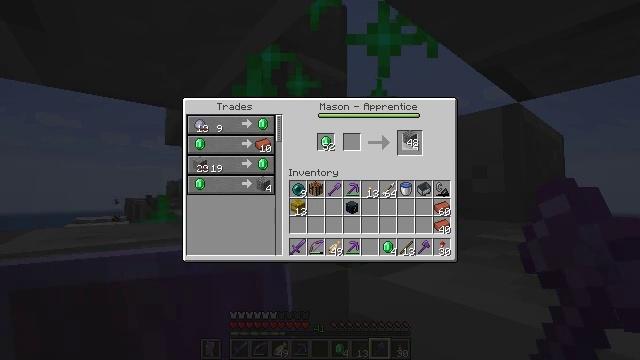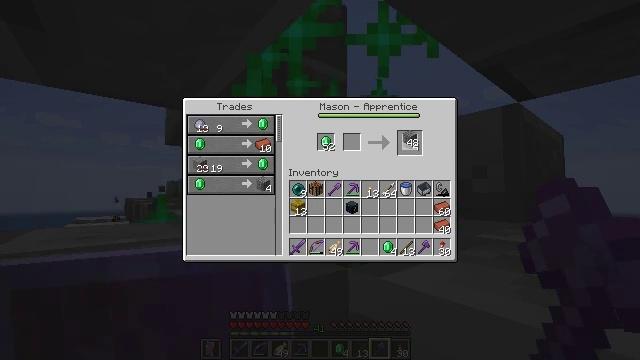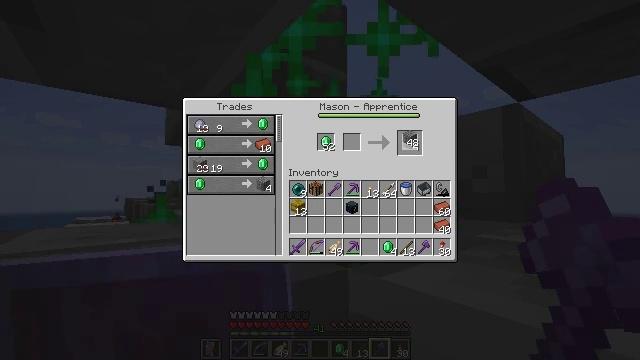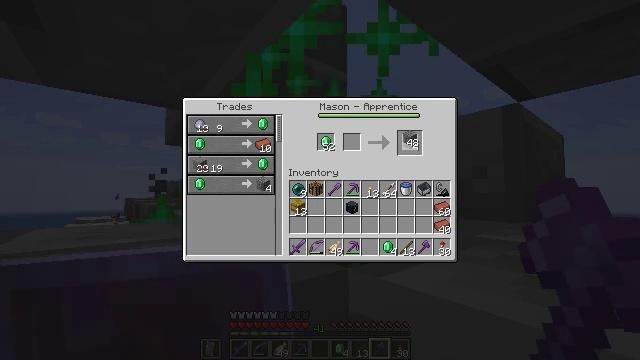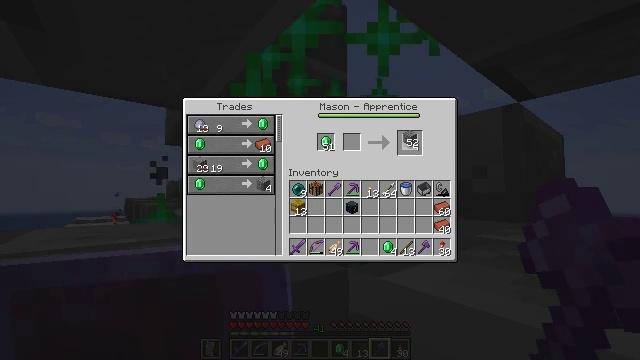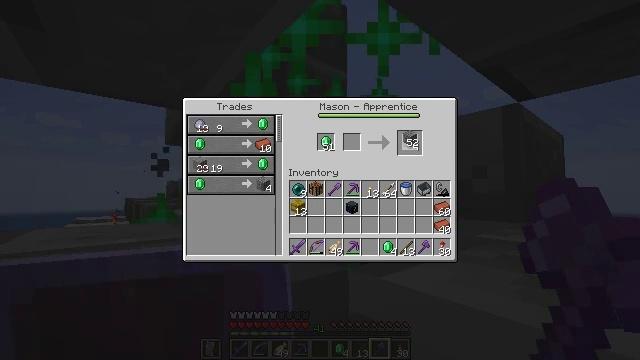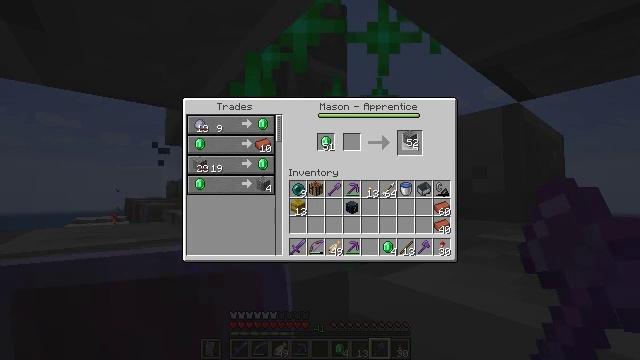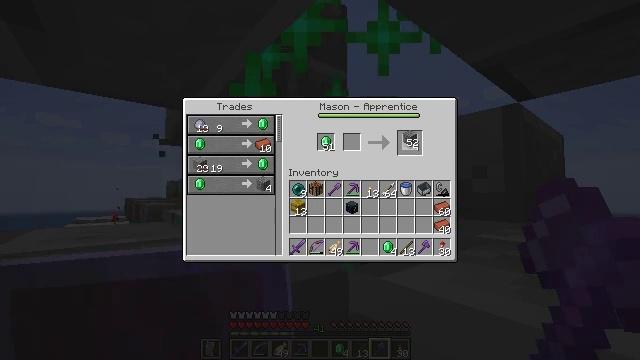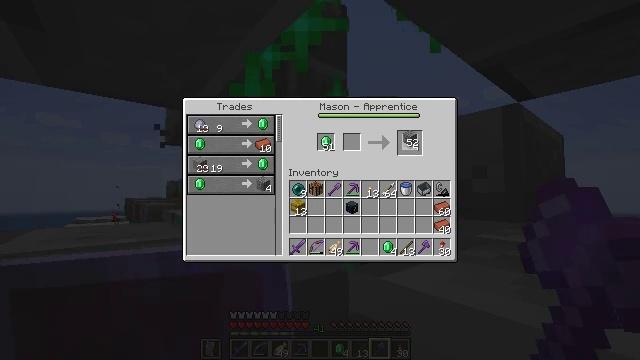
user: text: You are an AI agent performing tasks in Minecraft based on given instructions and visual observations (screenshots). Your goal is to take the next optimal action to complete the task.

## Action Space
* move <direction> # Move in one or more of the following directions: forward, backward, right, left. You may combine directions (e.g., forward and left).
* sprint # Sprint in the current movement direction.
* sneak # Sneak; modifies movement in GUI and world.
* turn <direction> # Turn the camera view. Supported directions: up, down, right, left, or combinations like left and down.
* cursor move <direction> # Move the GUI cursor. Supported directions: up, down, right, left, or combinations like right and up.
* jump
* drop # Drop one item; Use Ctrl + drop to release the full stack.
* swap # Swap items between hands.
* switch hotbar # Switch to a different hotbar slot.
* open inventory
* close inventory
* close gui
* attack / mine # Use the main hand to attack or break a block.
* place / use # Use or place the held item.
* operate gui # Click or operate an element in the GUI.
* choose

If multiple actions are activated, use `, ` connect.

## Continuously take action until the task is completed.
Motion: motion action
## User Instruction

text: Transform stone bricks into chiseled stone bricks using the crafting table.
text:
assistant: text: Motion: attack / mine
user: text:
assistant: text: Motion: attack / mine
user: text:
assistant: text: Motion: attack / mine
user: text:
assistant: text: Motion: no_op
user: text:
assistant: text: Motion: no_op
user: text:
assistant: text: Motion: no_op
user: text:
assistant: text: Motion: no_op
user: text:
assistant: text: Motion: no_op
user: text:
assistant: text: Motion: no_op